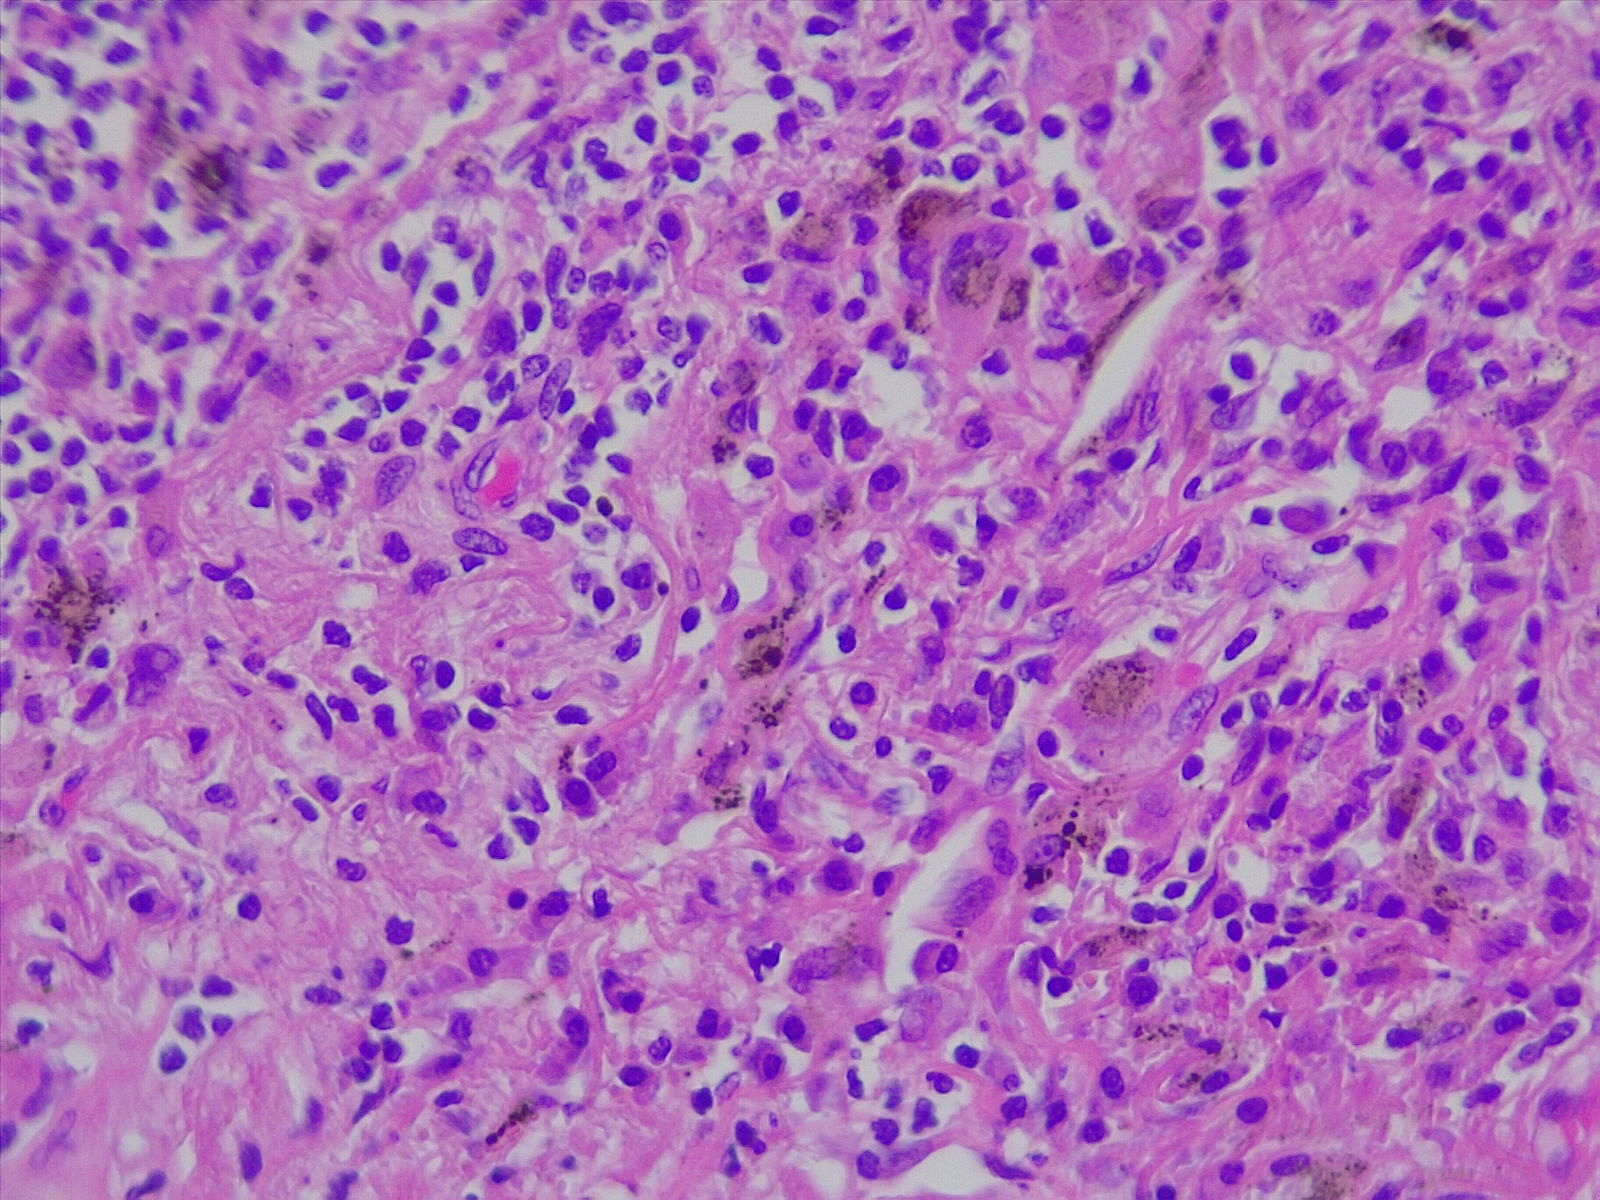
Label: normal lung tissue